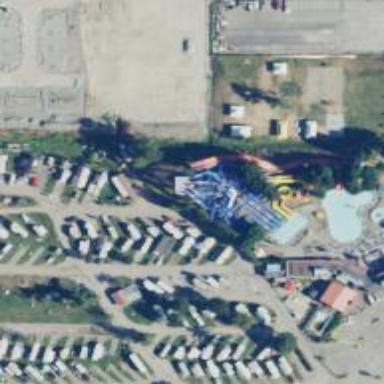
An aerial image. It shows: Water slide attraction.